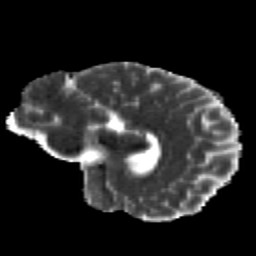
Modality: MD
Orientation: sagittal
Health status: healthy
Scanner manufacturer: siemens
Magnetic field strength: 3 T
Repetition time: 12 s
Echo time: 0.092 s